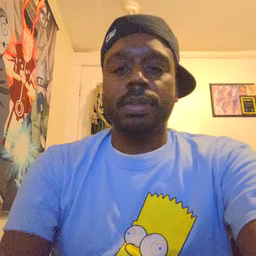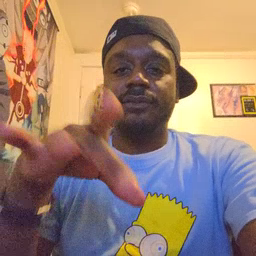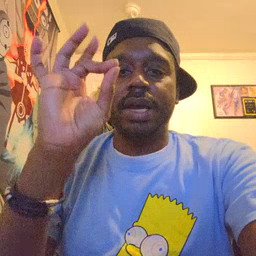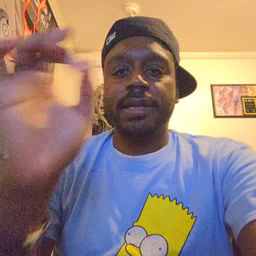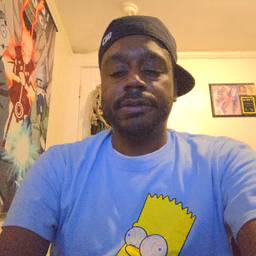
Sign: find